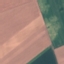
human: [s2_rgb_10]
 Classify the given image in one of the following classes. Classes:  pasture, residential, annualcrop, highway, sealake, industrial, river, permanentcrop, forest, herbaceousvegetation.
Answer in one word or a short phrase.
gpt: AnnualCrop